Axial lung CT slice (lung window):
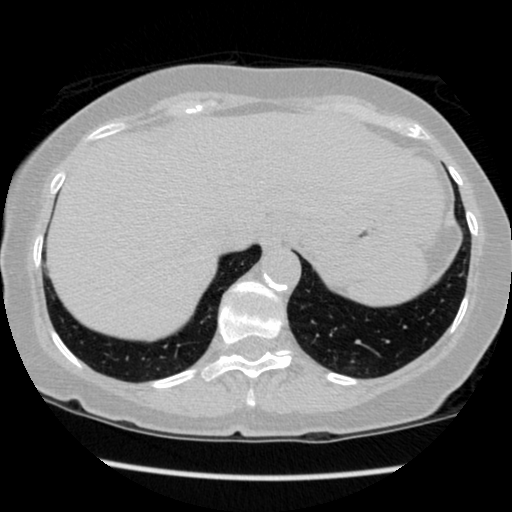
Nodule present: no